Question: I've a little problem with GQL for GoogleAppEngine.
If i execute this query on my Datastore:
SELECT * FROM CoursePO ORDER BY createdDate DESC LIMIT 4;
it correctly shows me the response with maximum 4 results (tuple whatever as you want..). When i execute the same query in my Java Code, the result is different. Does anyone know why? I post below the method which does the same Query.
'''
PersistenceManager pm = PMF.get().getPersistenceManager();
Query q = pm.newQuery("SELECT FROM " + CoursePO.class.getName() + " ORDER BY createdDate DESC LIMIT 4");
List<CoursePO> results = (List<CoursePO>)q.execute();
LOGGER.warning("Size: " + results.size()); //This size is greather than 4!! :-(
pm.close();
return results;
'''
Thank you so much in advance
[EDIT]
I would like to know, how downVote this question -.- Do you think is a stupid question? Do you think i'm wrong? Try it before judge!
[ADDED INFO]
The result content is the same as the simple Query q = pm.newQuery(CoursePO.class); So, all the elements inside the Entity. The only different thing is that the clause ORDER BY DESC works perfectly, but not for LIMIT 4.
[EDIT]

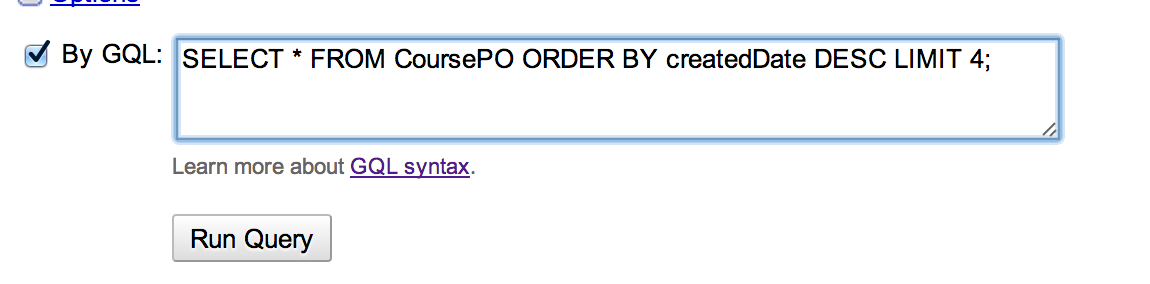
Answer: JDOQL doesn't have any LIMIT modifier. Use RANGE instead. Try SELECT FROM ORDER BY createdDate DESC RANGE 0, 10. <URL>